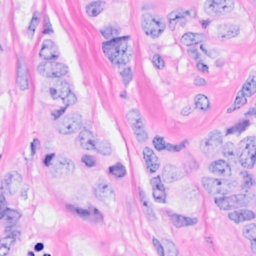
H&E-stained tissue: Breast